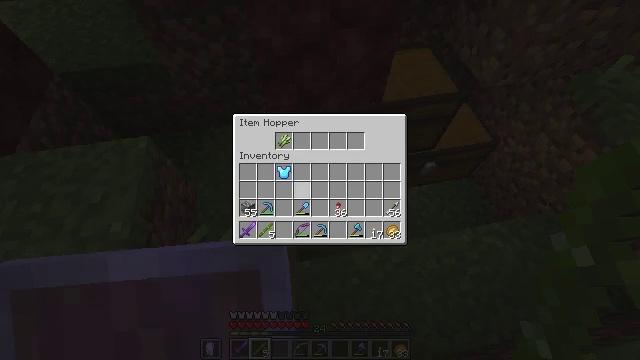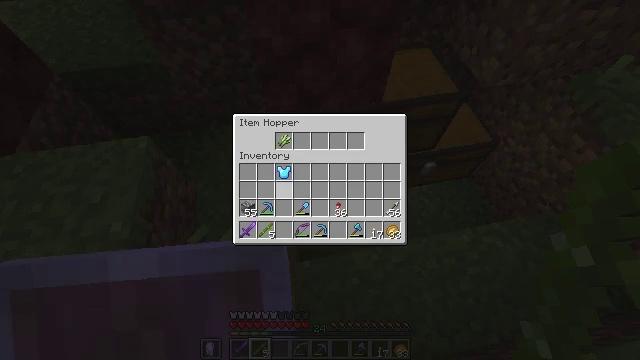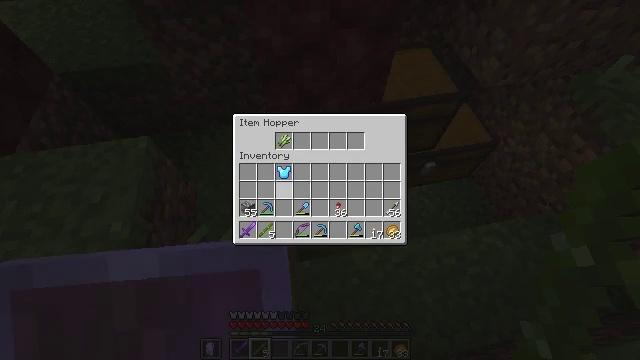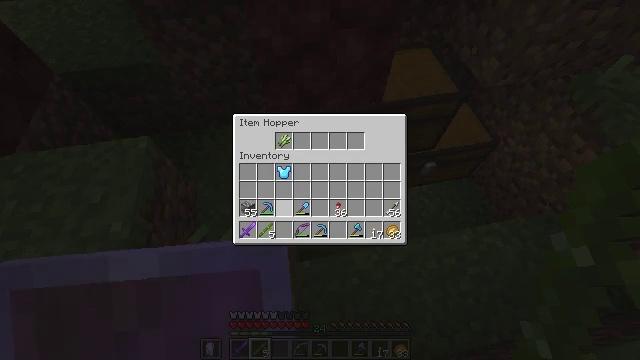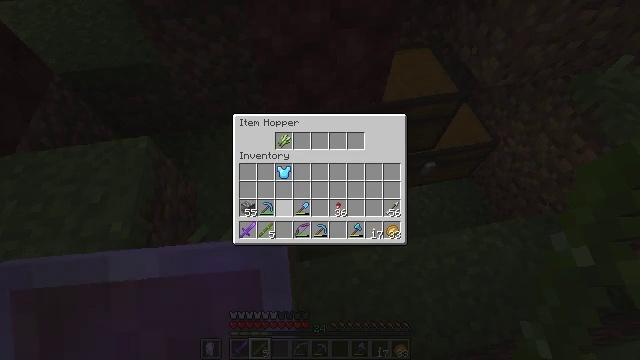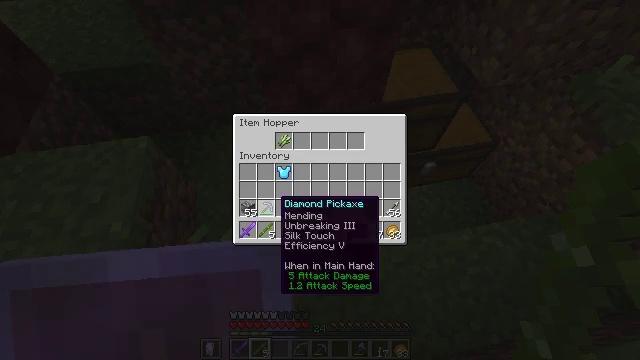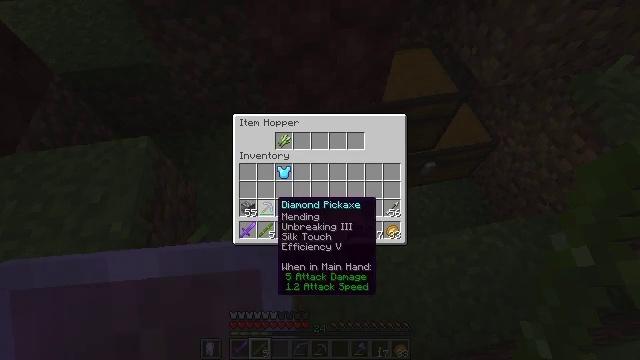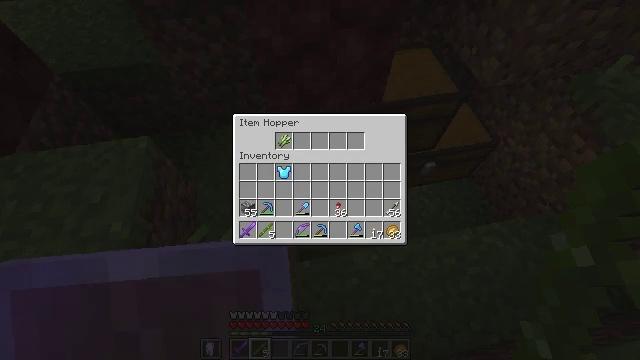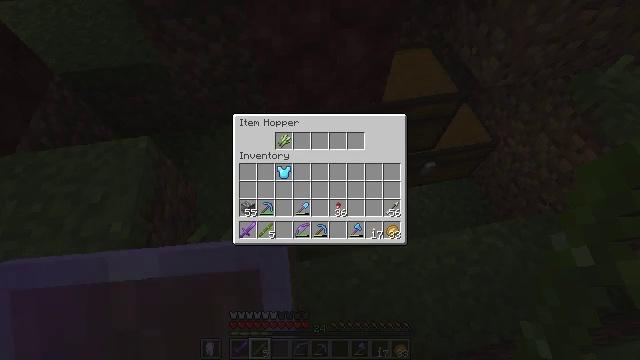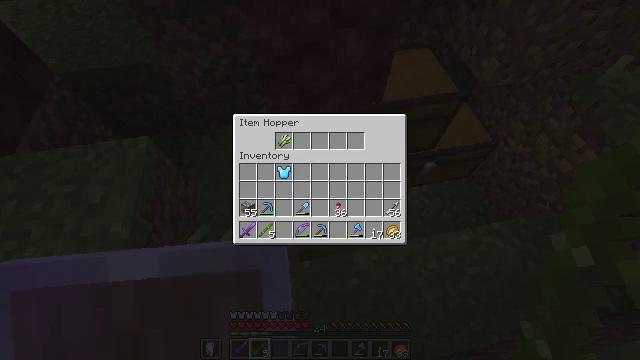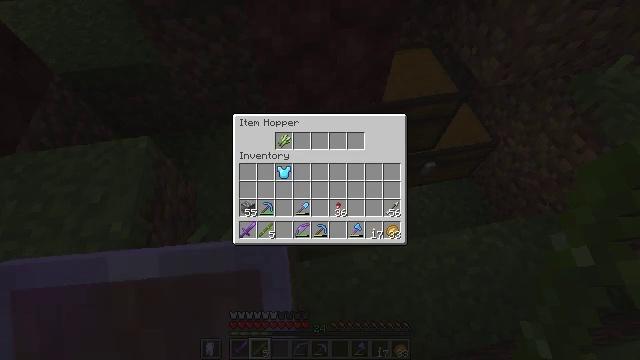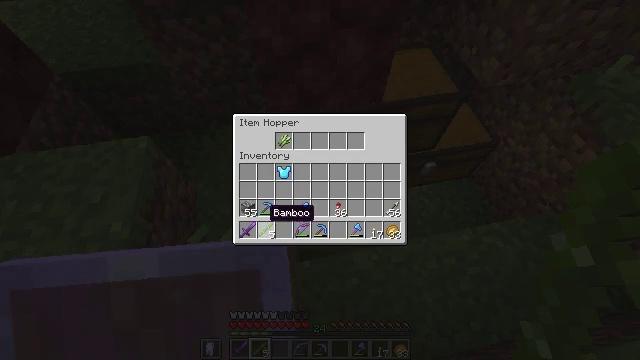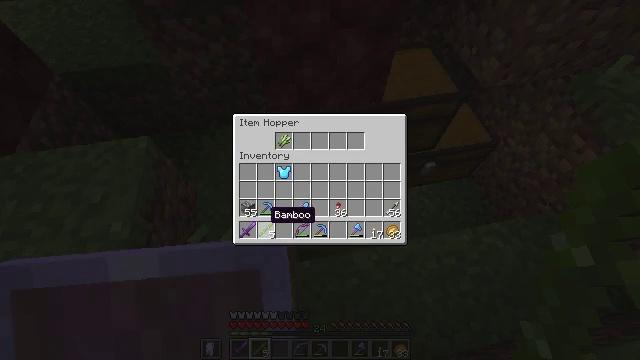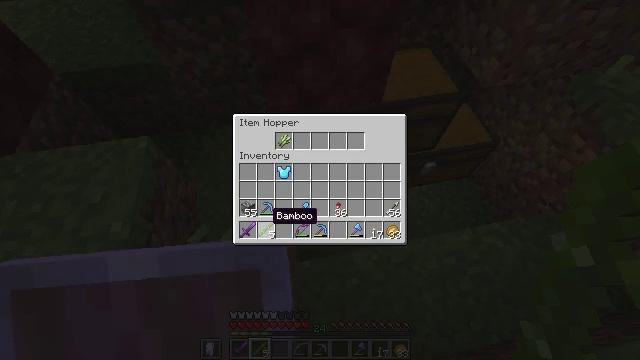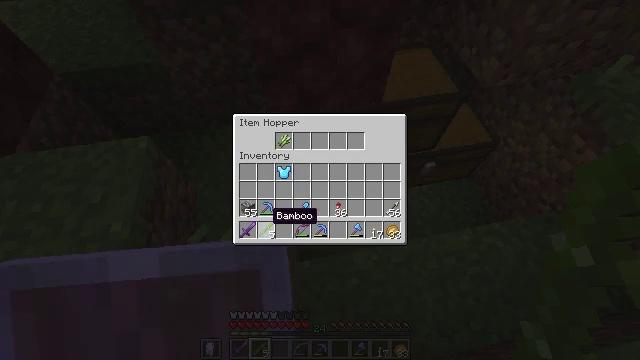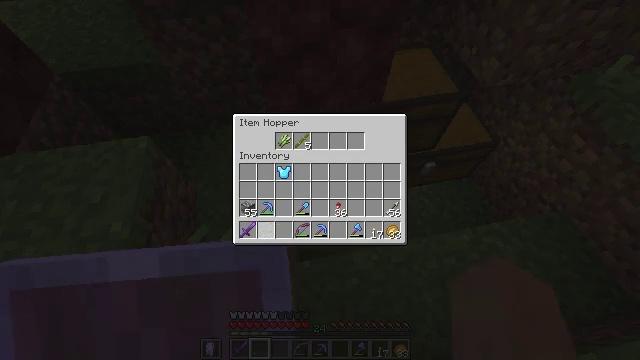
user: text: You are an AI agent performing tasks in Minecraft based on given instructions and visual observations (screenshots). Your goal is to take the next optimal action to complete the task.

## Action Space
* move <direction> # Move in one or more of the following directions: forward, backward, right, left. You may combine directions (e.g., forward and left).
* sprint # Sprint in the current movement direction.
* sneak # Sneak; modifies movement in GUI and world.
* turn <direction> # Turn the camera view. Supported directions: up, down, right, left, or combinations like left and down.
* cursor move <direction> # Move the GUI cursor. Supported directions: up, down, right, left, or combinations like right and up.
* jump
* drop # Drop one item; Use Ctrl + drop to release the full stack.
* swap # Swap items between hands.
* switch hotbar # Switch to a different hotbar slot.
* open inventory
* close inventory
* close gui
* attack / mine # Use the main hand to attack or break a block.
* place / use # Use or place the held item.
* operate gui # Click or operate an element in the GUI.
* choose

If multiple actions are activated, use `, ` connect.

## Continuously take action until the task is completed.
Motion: motion action
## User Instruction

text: Smelt a baked potato.
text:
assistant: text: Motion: sneak
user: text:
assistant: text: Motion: sneak, cursor move down
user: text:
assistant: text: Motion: sneak, cursor move down
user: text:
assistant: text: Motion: sneak
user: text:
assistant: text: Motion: sneak
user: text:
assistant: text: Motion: sneak
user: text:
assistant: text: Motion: sneak, cursor move left
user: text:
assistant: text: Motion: sneak
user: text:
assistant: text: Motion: sneak
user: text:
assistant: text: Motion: sneak
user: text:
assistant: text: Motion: sneak
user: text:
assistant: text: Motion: sneak
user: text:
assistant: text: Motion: sneak
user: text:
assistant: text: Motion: sneak
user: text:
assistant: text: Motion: sneak, choose
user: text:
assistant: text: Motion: sneak, choose
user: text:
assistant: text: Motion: sneak, choose
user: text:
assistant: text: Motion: sneak
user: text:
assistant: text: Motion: sneak
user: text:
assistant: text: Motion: sneak
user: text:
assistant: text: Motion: sneak
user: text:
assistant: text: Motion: sneak
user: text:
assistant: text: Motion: sneak, close inventory
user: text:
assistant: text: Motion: close inventory
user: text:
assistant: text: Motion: close inventory
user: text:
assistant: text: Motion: no_op
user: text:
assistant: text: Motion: no_op
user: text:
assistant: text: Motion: move back
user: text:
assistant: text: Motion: move back
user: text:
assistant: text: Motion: move back